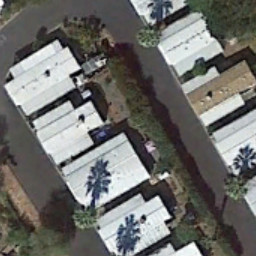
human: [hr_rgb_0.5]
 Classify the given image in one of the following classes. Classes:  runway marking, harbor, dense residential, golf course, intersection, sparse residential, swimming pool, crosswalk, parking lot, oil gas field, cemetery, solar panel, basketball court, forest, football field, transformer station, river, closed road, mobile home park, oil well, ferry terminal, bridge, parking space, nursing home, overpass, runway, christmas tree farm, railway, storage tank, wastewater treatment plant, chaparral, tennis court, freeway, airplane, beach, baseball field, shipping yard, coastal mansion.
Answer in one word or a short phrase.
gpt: mobile home park